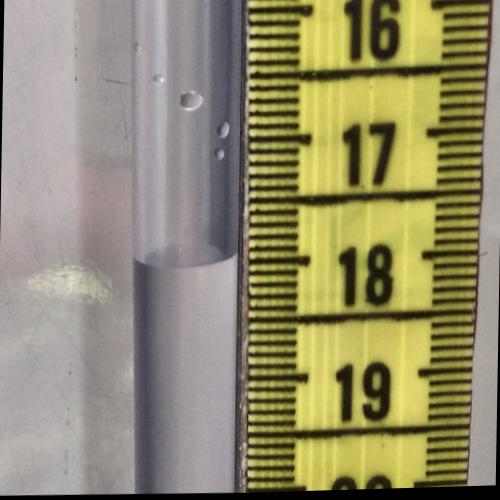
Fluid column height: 18.0 cm